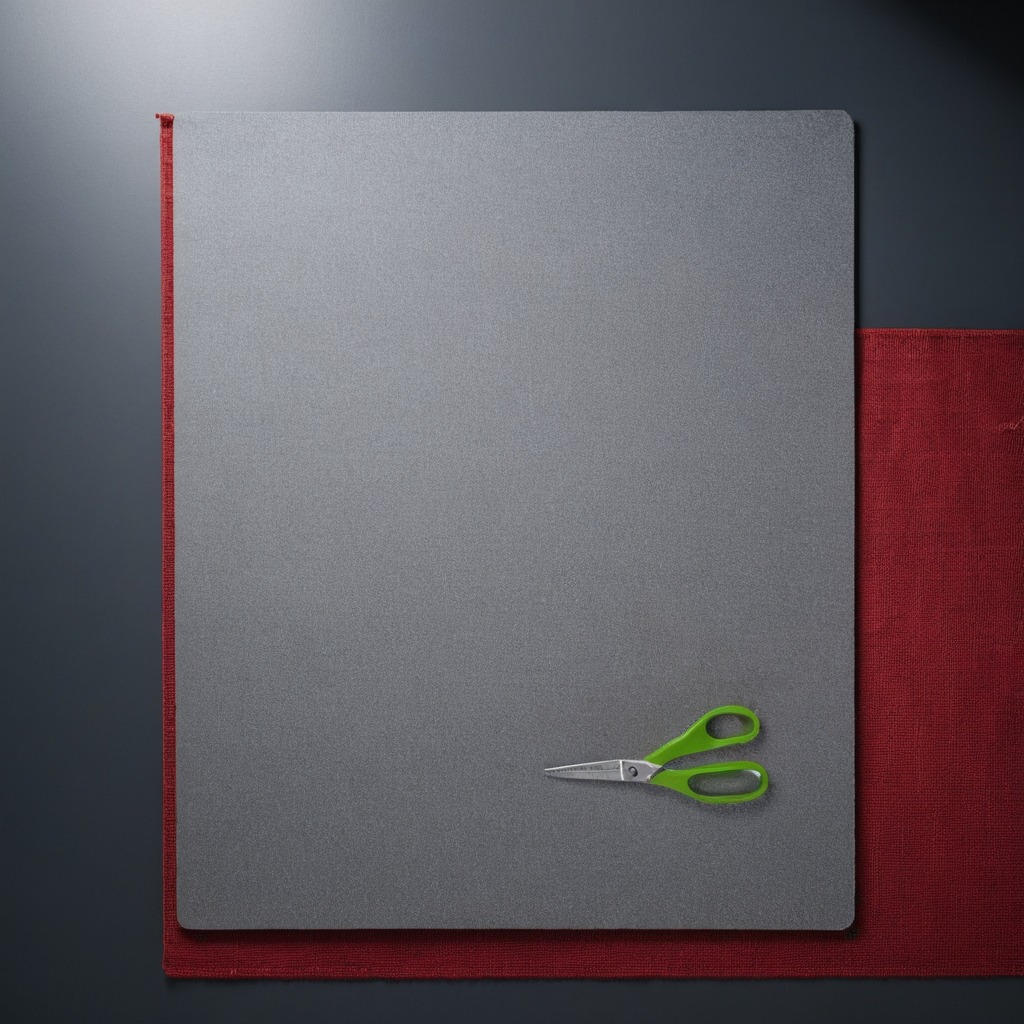
A scissor lies on the tabletop.